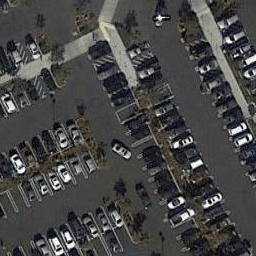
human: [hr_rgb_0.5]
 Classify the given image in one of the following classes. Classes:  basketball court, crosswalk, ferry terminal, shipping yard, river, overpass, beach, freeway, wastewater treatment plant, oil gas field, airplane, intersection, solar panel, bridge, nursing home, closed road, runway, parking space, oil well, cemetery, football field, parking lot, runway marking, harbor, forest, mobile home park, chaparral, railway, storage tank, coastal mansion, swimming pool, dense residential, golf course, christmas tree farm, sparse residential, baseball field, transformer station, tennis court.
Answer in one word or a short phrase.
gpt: parking lot